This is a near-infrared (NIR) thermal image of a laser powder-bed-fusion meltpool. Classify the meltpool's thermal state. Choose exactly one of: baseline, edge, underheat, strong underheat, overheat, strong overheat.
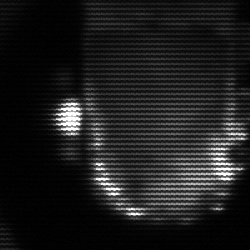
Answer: baseline